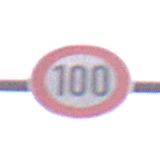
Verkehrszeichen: Geschwindigkeit100
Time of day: MorningAfternoon
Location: Outdoor (Urban)
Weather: Overcast
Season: NotSpecified
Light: Natural